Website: home-depot
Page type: cross-sells
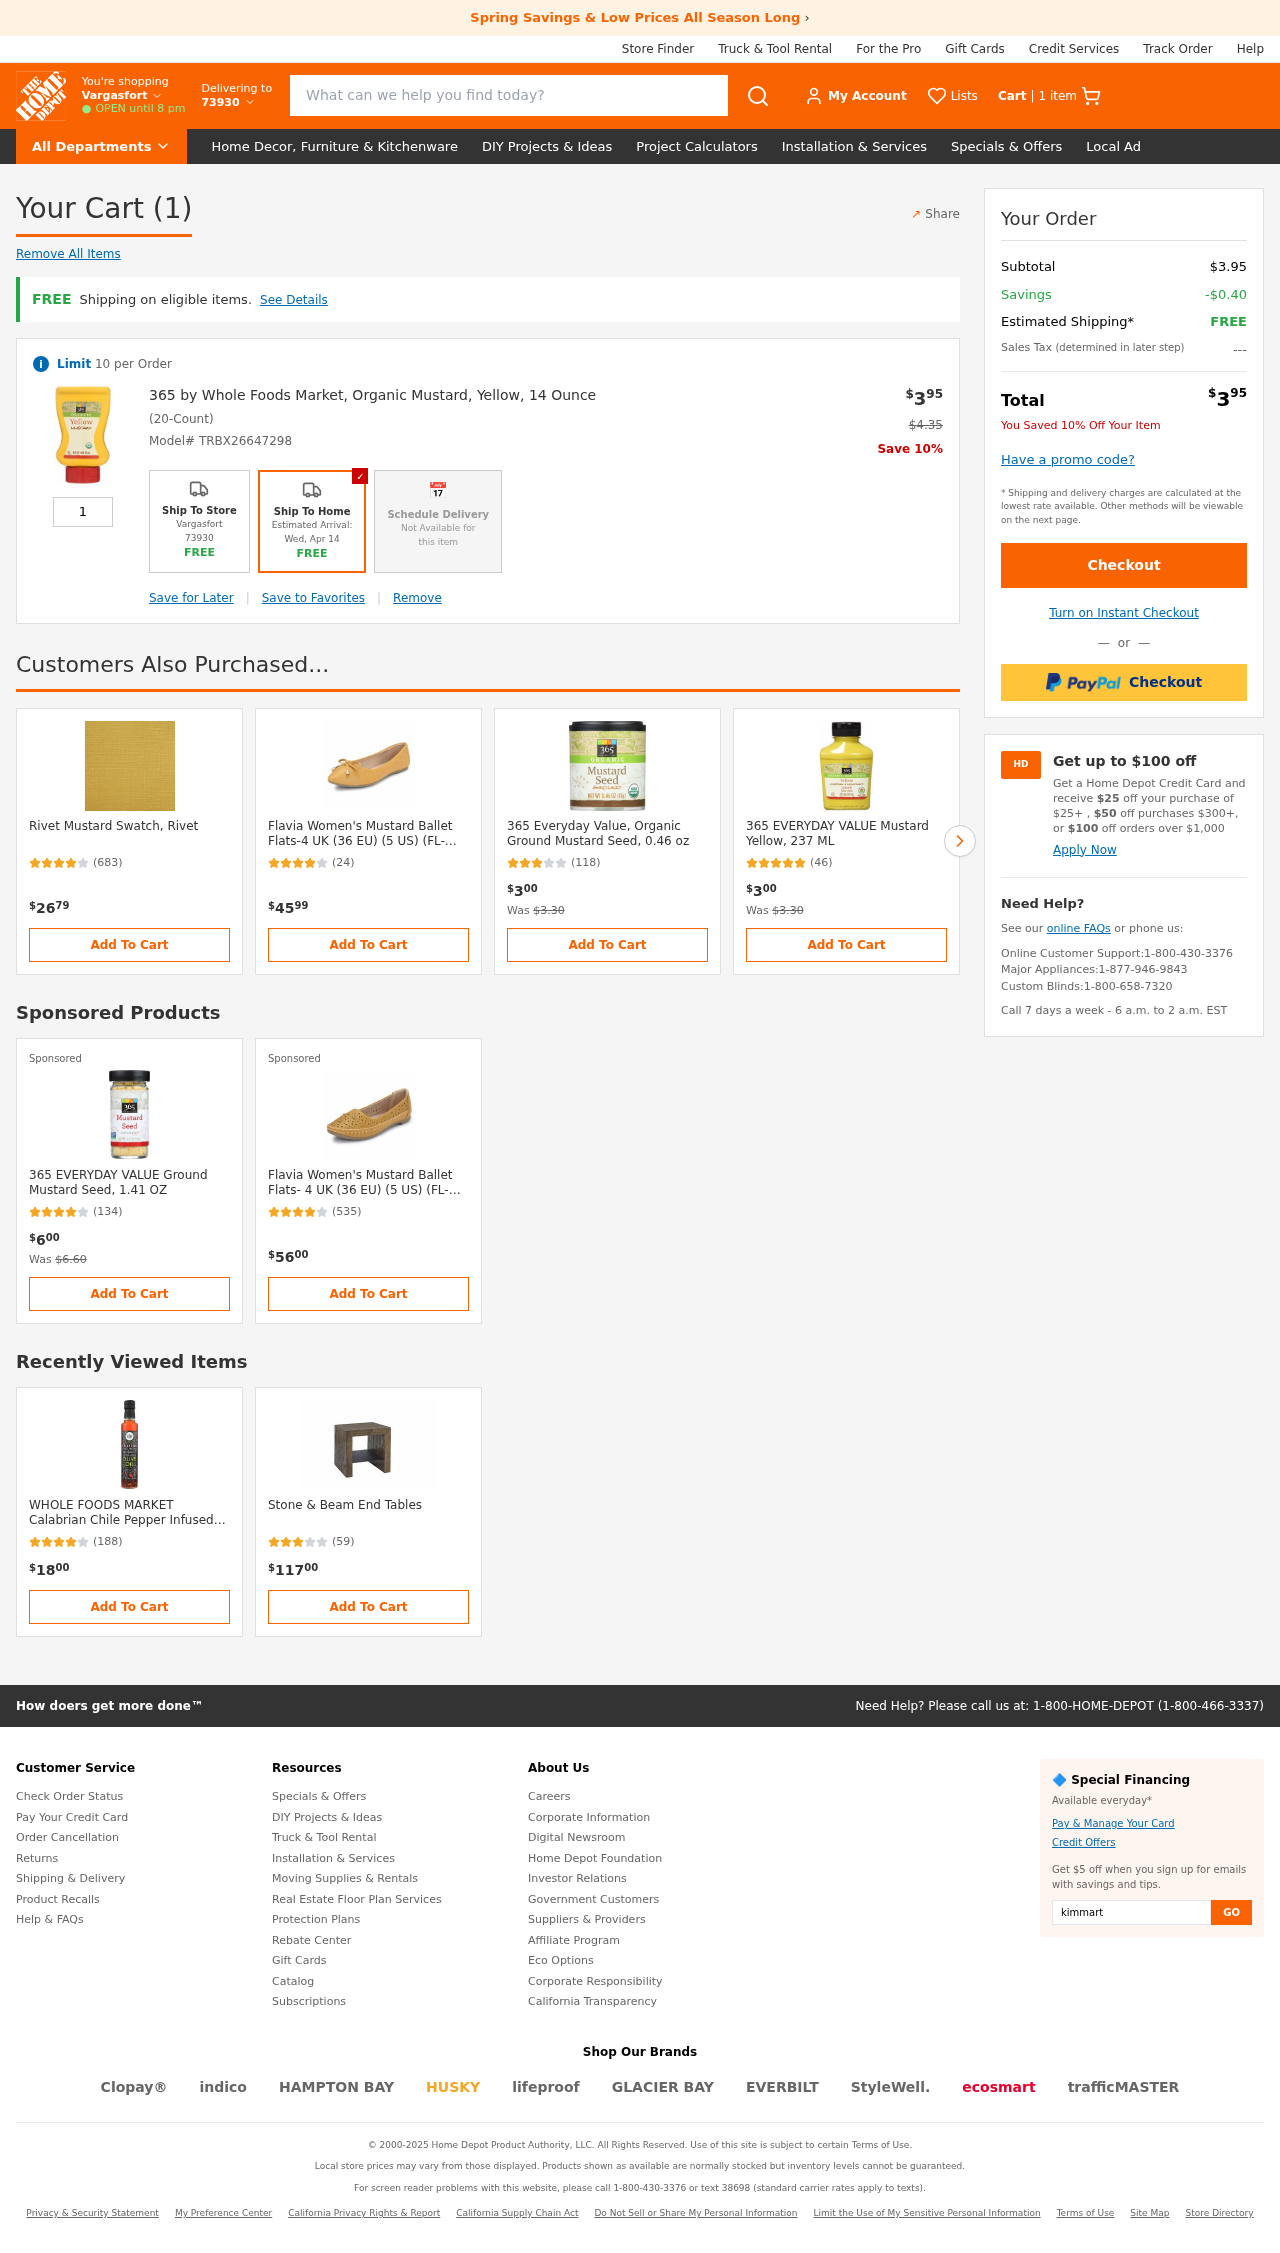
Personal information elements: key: PII_LOCATION1_CITY
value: Vargasfort
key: PII_POSTCODE
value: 73930
Product elements: key: PRODUCT1_NAME
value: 365 by Whole Foods Market, Organic Mustard, Yellow, 14 Ounce
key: PRODUCT1_PRICE
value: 3.95
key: PRODUCT1_QUANTITY
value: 1
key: PRODUCT1_ORIGINAL_PRICE
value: $4.35
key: PRODUCT2_NAME
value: Rivet Mustard Swatch, Rivet
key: PRODUCT2_NUM_RATINGS
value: (683)
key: PRODUCT2_PRICE
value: $2679
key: PRODUCT3_NAME
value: Flavia Women's Mustard Ballet Flats-4 UK (36 EU) (5 US) (FL-99/MUS)
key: PRODUCT3_NUM_RATINGS
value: (24)
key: PRODUCT3_PRICE
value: $4599
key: PRODUCT4_NAME
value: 365 Everyday Value, Organic Ground Mustard Seed, 0.46 oz
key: PRODUCT4_NUM_RATINGS
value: (118)
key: PRODUCT4_PRICE
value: $300
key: PRODUCT5_NAME
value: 365 EVERYDAY VALUE Mustard Yellow, 237 ML
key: PRODUCT5_NUM_RATINGS
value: (46)
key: PRODUCT5_PRICE
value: $300
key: PRODUCT6_NAME
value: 365 EVERYDAY VALUE Ground Mustard Seed, 1.41 OZ
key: PRODUCT6_NUM_RATINGS
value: (134)
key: PRODUCT6_PRICE
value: $600
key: PRODUCT7_NAME
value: Flavia Women's Mustard Ballet Flats- 4 UK (36 EU) (5 US) (FL-915/MUS)
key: PRODUCT7_NUM_RATINGS
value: (535)
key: PRODUCT7_PRICE
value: $5600
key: PRODUCT8_NAME
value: WHOLE FOODS MARKET Calabrian Chile Pepper Infused Extra Virgin Olive Oil, 8.45 FZ
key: PRODUCT8_NUM_RATINGS
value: (188)
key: PRODUCT8_PRICE
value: $1800
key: PRODUCT9_NAME
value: Stone & Beam End Tables
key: PRODUCT9_NUM_RATINGS
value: (59)
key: PRODUCT9_PRICE
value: $11700
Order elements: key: ORDER_NUM_ITEMS
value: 1 item
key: ORDER_NUM_ITEMS
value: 1
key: ORDER_SKU
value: Model# TRBX26647298
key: ORDER_SUBTOTAL
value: $3.95
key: ORDER_SAVINGS
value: -$0.40
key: ORDER_TOTAL
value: $395
Search elements: key: HEADER_SEARCH
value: What can we help you find today?